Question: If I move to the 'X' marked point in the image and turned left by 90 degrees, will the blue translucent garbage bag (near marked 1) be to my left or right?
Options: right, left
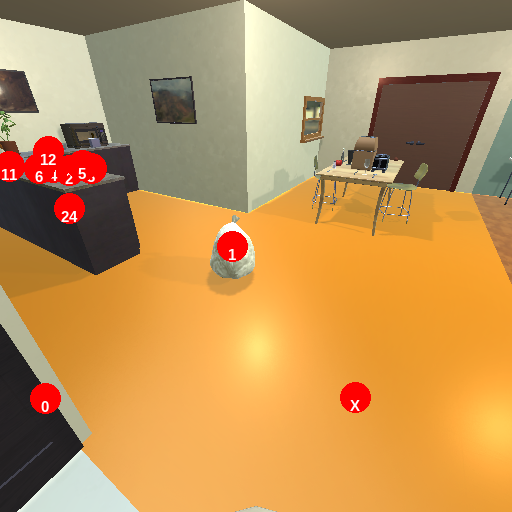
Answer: right